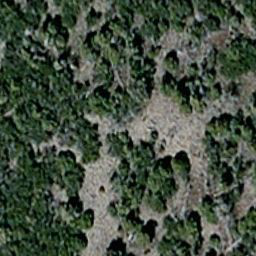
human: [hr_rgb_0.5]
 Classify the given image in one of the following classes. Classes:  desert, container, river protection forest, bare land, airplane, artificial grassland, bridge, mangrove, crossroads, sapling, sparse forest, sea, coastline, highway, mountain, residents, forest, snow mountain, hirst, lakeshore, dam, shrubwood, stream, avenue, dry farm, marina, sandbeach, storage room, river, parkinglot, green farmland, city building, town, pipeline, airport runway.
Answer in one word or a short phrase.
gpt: sparse forest